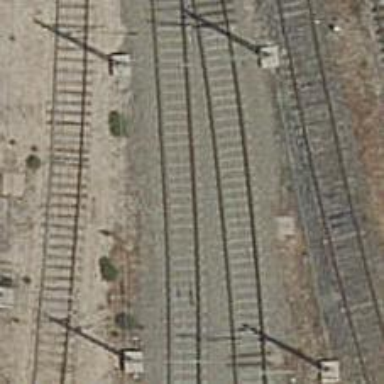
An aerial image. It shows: Rail yard with electrified contact lines for the railway.